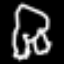
Label: frog